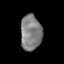
Tissue: prostate
Cell type: T cells
Senescence score: 0.3492
Nuclear area (px): 729
Mean DAPI intensity: 128.802